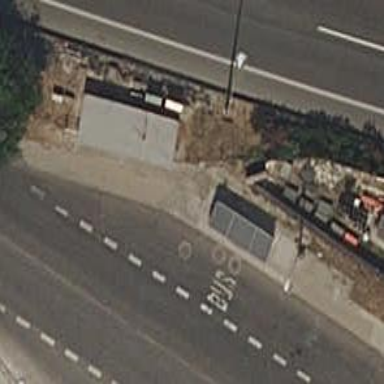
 serving as platform for public transportation."